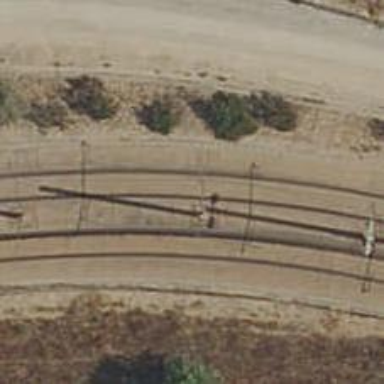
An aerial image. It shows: Light rail railway line with electrification through contact lines.